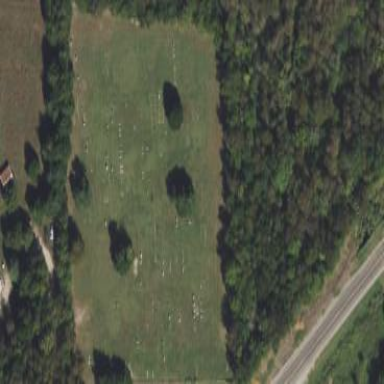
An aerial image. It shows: Cemetery.